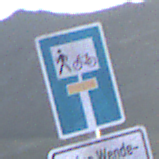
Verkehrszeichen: SackgasseRadverkehrFussgaengerDurchlaessig
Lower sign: HinweisGeaenderteVorfahrtVerkehrsfuehrungVerkehrsregelung3
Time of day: SunriseSunset
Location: Outdoor (Nature)
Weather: Clear
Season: NotSpecified
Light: Natural